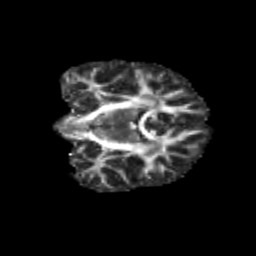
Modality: FA
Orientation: coronal
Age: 11
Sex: male
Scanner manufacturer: siemens
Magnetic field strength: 3 T
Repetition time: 3.8 s
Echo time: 0.07 s